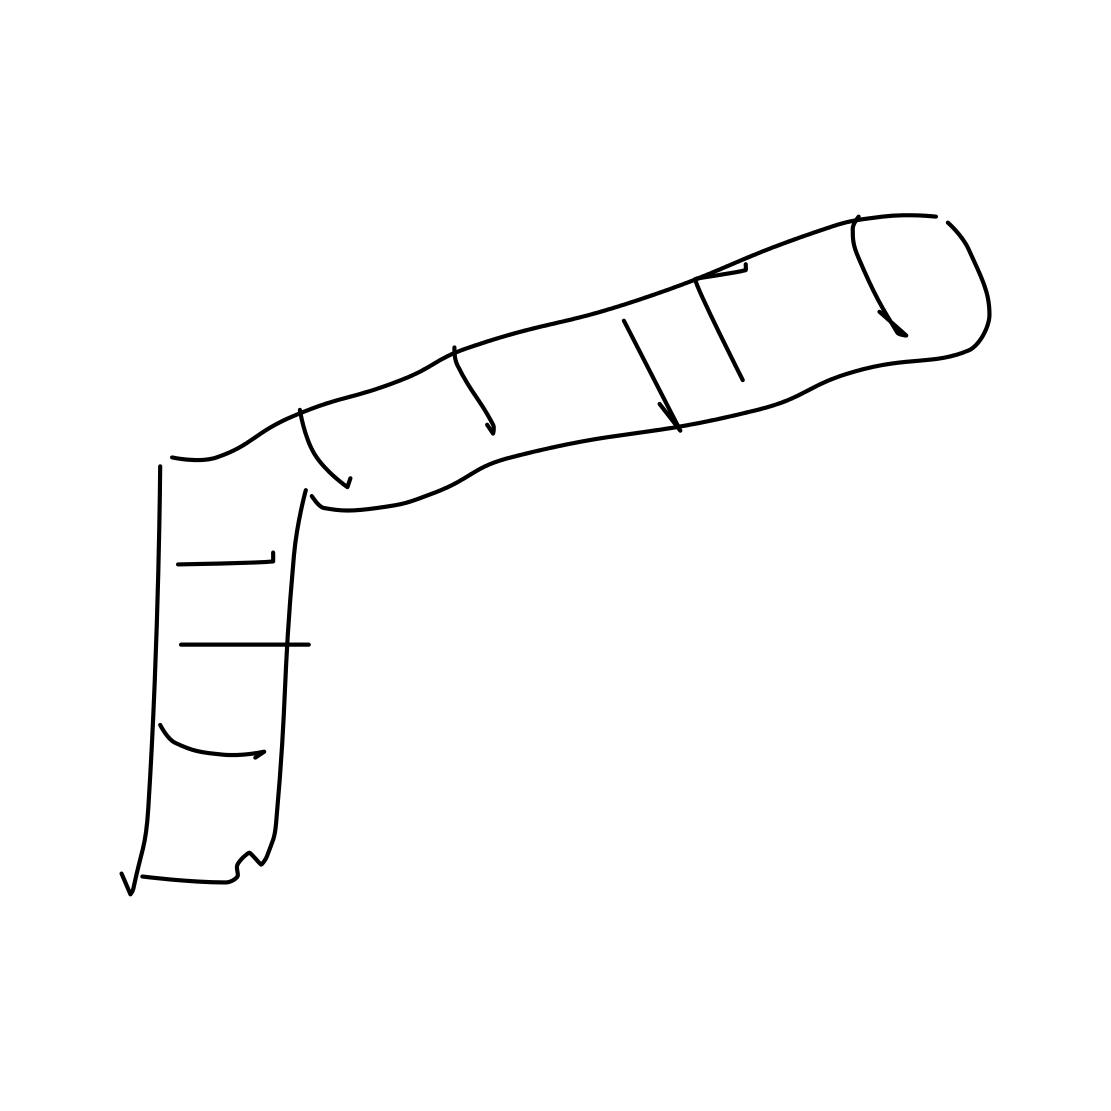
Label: crane (machine)